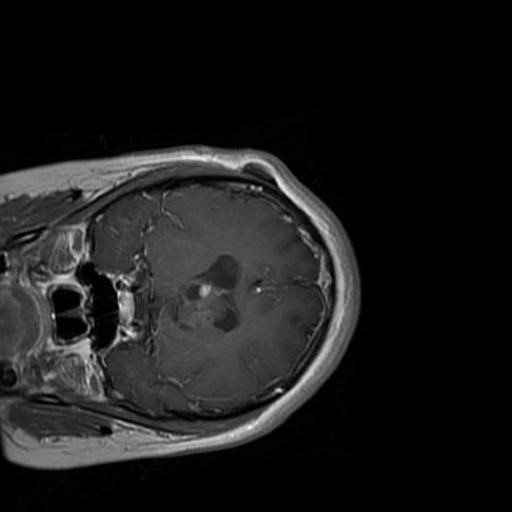
Label: brain_glioma